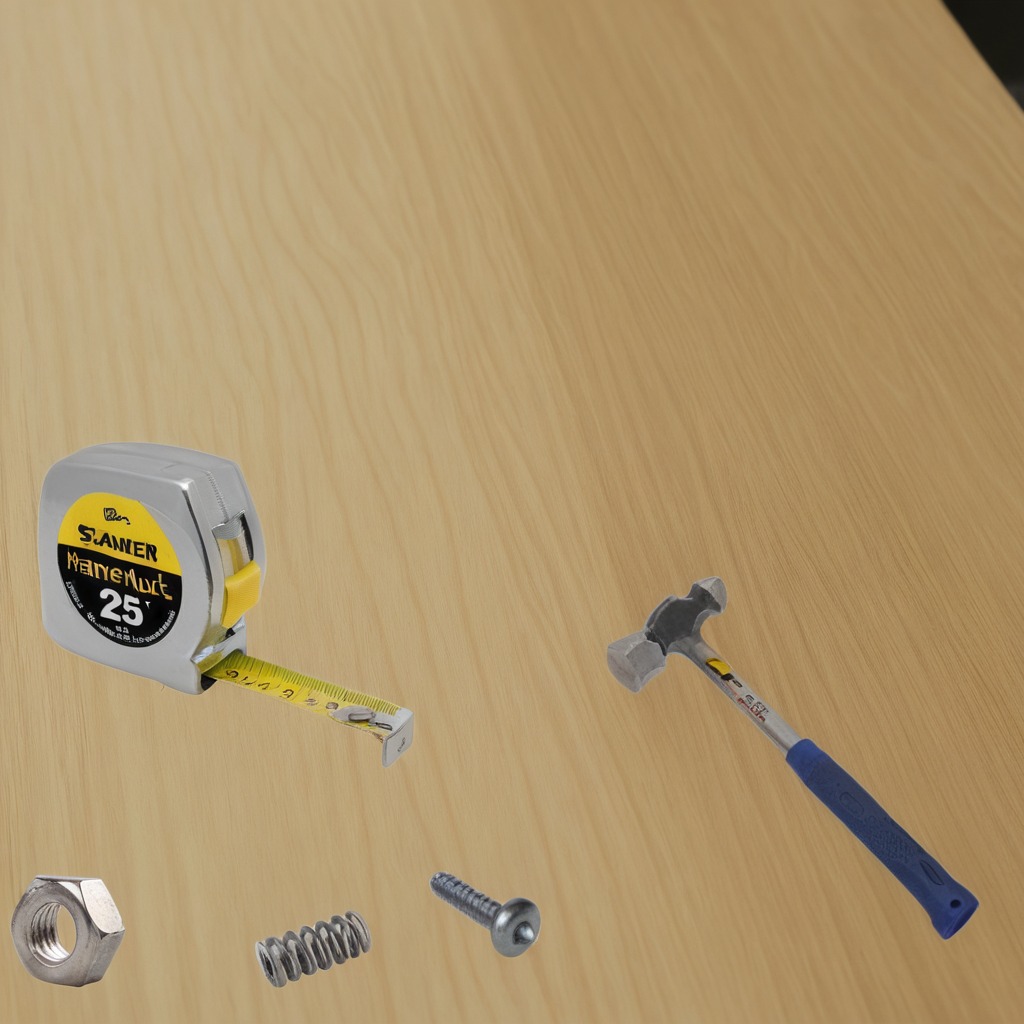
A measuring tape, a hammer, a metal machine screw, a coiled metal spring, and a metal nut are lying on the plywood surface in a paint workshop lit by afternoon window light.